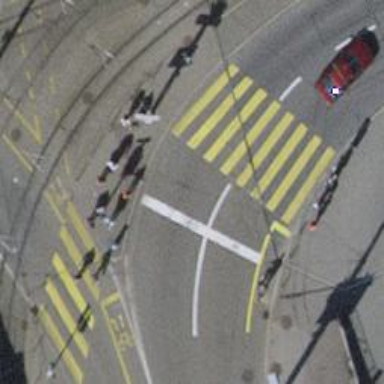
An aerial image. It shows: Road with traffic signals and zebra crossing with traffic signals.